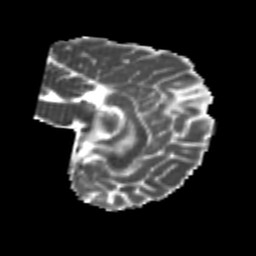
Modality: MD
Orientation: sagittal
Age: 23
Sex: female
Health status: healthy
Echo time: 0.074 s